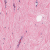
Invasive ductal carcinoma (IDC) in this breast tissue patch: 0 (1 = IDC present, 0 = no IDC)